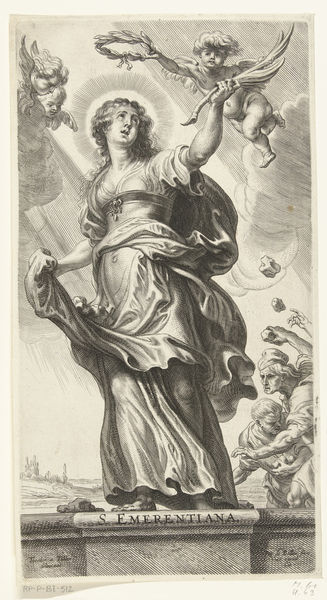
Titel: Martelaarschap van heilige Emerentiana van Rome
Künstler: Pieter de (I) Bailliu
Standort: Amsterdam
Institution: Rijksmuseum
Schlagwörter: flügel, kampf, landschaft, frau, steine, wind, engel, skulptur, druck, stich, kranz, heilige, siegerkranz, lorrbeer, emerentiana